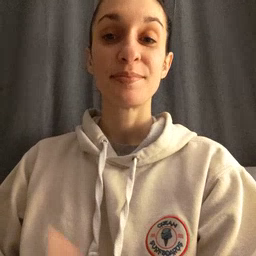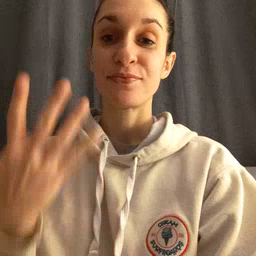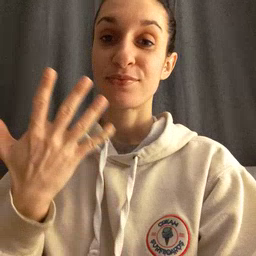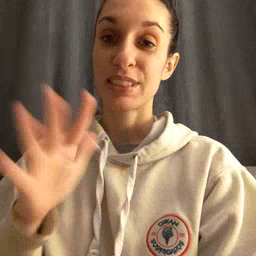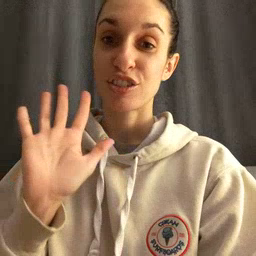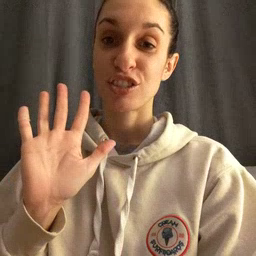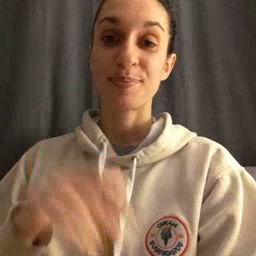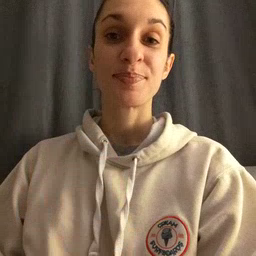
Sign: finish